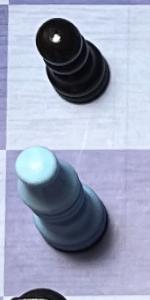
Label: Bishop_White